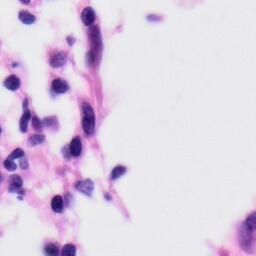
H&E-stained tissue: Skin